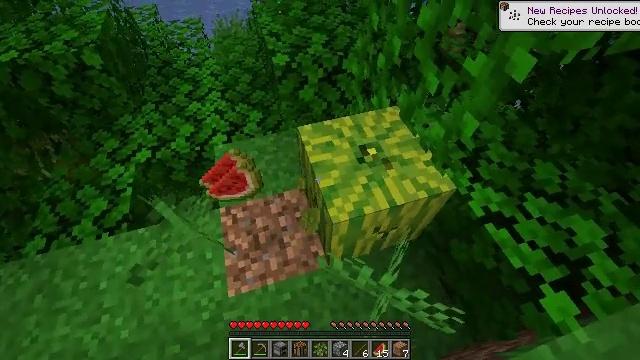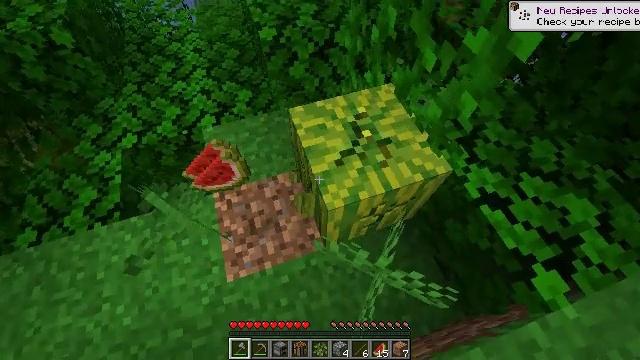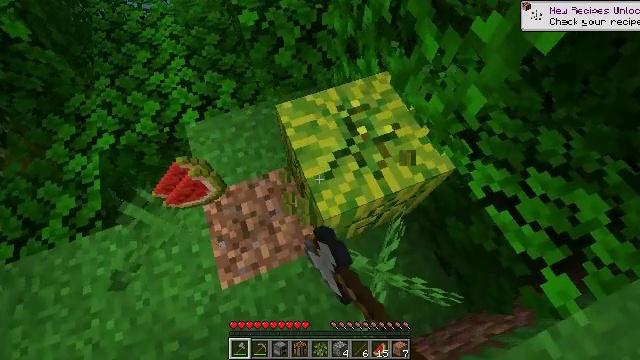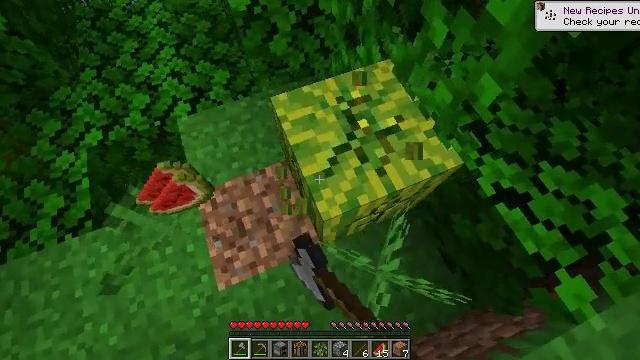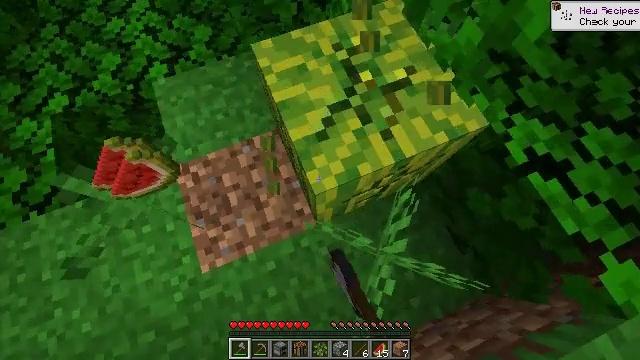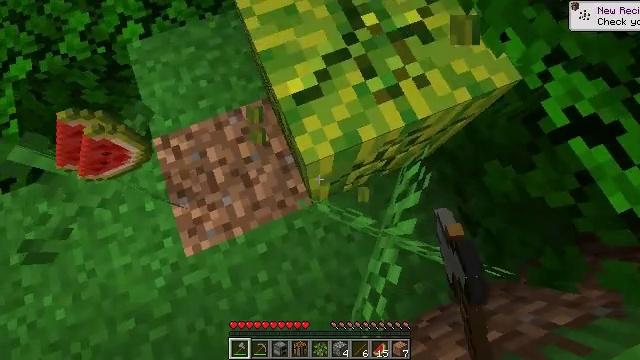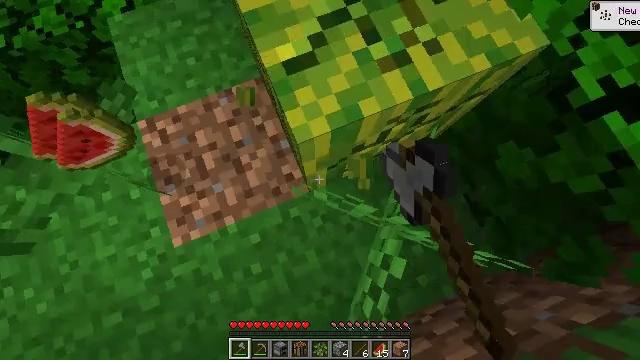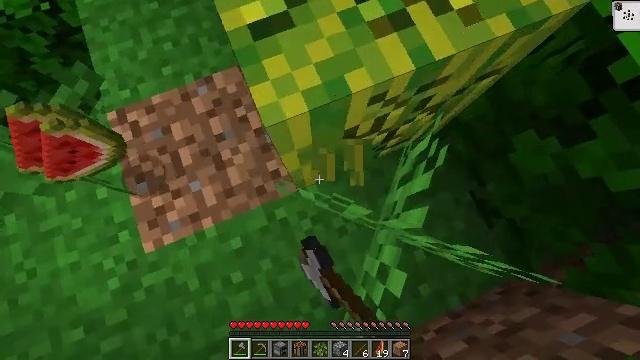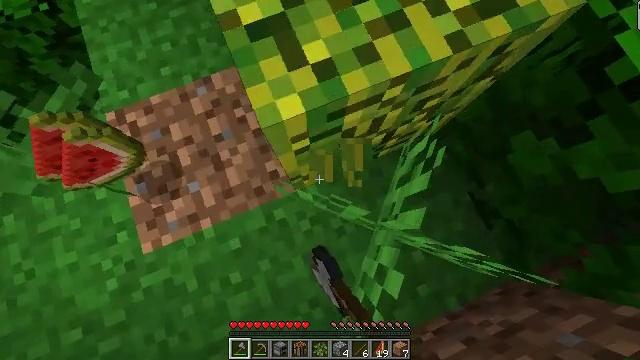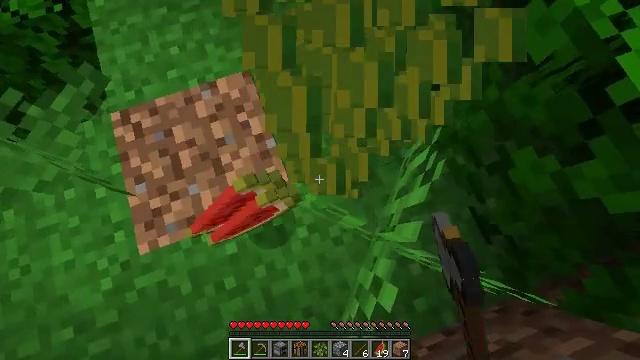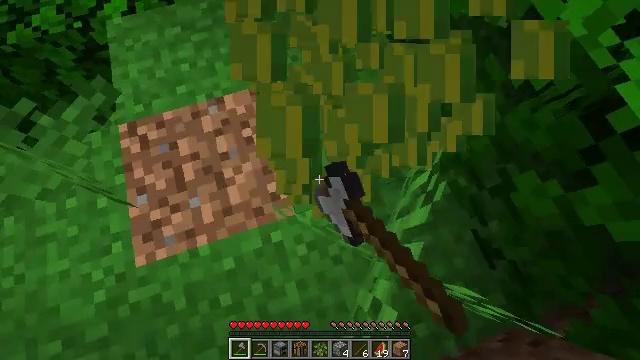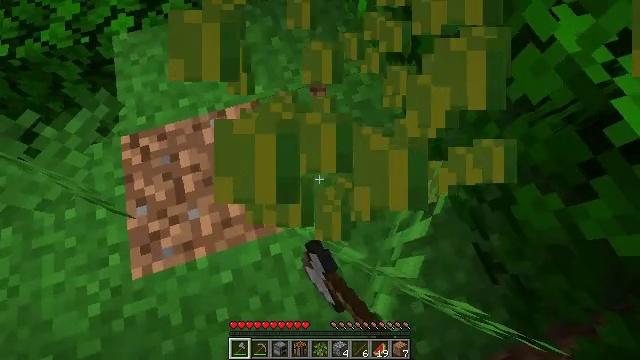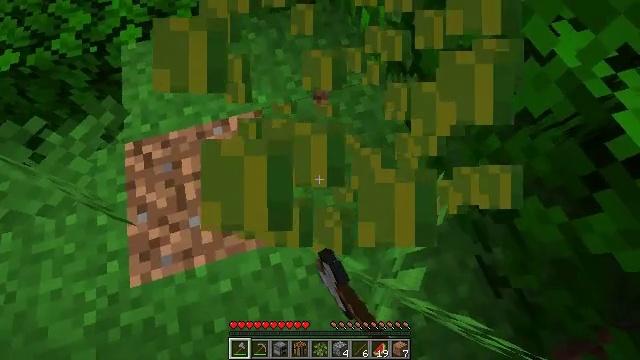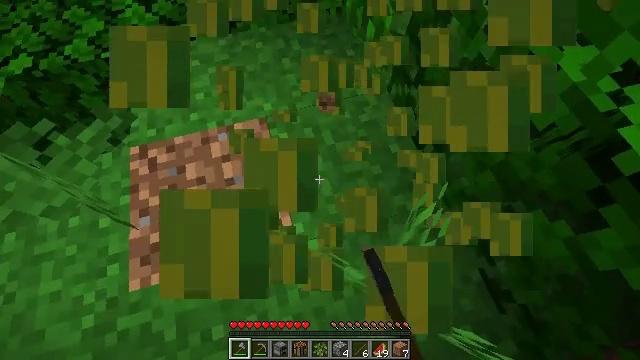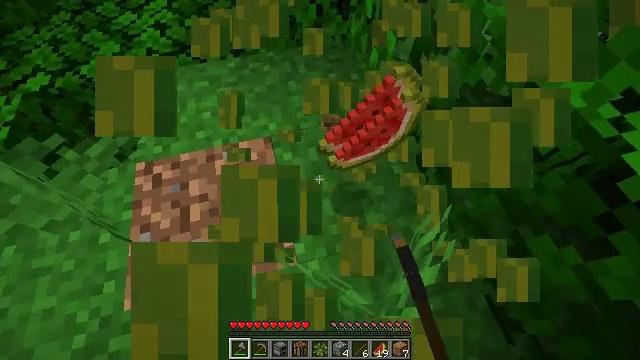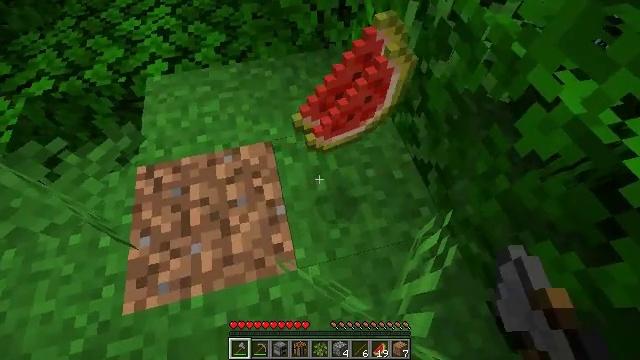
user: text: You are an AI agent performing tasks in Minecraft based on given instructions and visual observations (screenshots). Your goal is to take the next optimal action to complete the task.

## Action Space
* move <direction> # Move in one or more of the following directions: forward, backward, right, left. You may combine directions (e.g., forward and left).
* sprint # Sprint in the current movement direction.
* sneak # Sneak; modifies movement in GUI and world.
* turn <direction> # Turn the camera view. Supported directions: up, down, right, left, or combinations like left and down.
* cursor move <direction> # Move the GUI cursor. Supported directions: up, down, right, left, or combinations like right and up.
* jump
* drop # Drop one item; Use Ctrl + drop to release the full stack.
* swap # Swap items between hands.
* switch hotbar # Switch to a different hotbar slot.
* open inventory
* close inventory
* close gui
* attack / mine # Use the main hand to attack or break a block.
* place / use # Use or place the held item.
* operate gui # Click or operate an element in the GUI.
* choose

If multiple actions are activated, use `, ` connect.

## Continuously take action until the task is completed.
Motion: motion action
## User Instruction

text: Harvest melon from the farm.
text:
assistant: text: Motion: move forward, turn right and down, attack / mine
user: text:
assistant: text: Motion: move forward, turn right and down, attack / mine
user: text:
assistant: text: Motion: move forward, turn down, attack / mine
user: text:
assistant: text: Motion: move forward, turn down, attack / mine
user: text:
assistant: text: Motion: turn down, attack / mine
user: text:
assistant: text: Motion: turn down, attack / mine
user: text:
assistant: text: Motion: attack / mine
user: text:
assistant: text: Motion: attack / mine
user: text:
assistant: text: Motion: turn left and up, attack / mine
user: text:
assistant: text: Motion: turn left and up, attack / mine
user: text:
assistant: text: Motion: turn up
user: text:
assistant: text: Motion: turn up
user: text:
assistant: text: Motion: turn left and up
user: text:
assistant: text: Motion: turn left and up
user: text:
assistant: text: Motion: turn up
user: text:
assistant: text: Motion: turn left
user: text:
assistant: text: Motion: move forward, turn left
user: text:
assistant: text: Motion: move forward, turn left
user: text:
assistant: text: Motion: move forward, turn left
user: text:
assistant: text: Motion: move forward, turn left
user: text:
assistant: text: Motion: turn left
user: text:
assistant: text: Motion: turn left and up
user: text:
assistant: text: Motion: turn left and up
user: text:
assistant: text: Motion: turn left and up
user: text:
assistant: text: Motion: turn left and up
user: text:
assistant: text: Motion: turn left and up
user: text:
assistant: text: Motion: move forward
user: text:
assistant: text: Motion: move forward
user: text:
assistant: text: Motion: move forward
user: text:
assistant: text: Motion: move forward, turn left